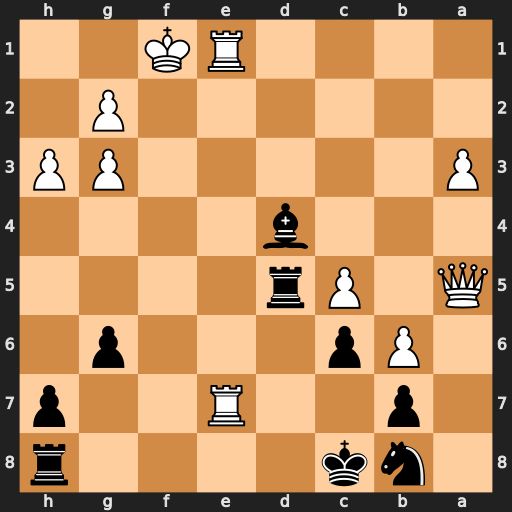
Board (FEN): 1nk4r/1p2R2p/1Pp3p1/Q1Pr4/3b4/P5PP/6P1/4RK2
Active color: b
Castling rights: -
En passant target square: -
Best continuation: Rf8+ Ke2 Rf2+ Kd3 Bxc5+ Kc4 Bxe7